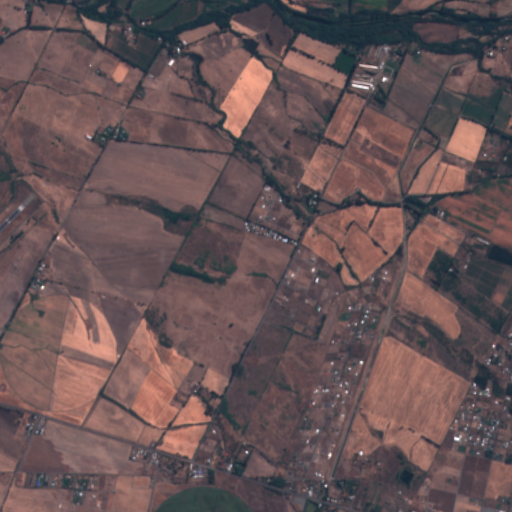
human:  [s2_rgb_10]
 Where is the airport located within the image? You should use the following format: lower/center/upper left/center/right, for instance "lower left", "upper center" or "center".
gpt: The airport is located in the left of the image.
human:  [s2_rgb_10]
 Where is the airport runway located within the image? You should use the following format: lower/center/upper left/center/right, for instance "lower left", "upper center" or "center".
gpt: The airport runway is located in the lower left of the image.
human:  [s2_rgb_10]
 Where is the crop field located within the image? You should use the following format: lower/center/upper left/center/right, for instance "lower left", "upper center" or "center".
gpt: The crop field is located in the upper left of the image.
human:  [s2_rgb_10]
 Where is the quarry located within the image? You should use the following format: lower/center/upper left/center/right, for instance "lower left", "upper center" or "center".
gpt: There is no quarry in the image.